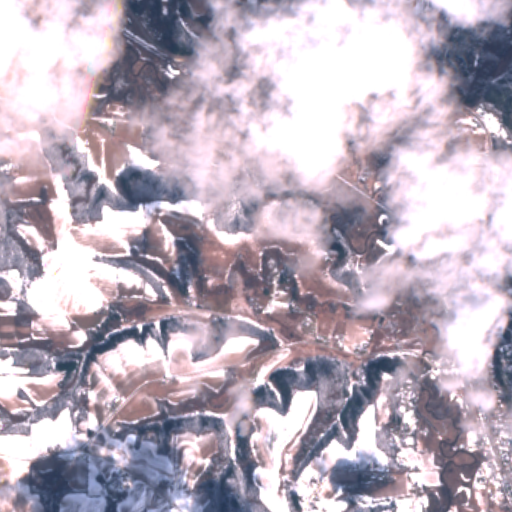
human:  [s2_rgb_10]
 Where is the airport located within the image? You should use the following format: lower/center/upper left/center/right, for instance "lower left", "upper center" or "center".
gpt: The airport is located in the upper right of the image.
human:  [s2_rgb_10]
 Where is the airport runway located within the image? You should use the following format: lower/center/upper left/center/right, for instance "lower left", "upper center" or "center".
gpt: The airport runway is located in the upper right of the image.
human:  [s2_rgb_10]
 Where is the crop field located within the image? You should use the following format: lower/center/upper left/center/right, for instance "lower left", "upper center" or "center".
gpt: The crop field is located in the right of the image.
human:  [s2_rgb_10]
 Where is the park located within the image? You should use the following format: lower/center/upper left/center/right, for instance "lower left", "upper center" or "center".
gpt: The park is located in the upper right of the image.
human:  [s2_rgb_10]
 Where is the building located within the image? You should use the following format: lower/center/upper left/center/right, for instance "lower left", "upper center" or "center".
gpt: There is no building in the image.